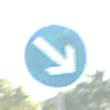
Verkehrszeichen: VorgeschriebeneVorbeifahrtRechts
Umgebung: Outdoor, RoadRail
Tageszeit: MorningAfternoon
Wetter: PartlyCloudy
Licht: Natural
Jahreszeit: NotSpecified
Kontrast: HighContrast